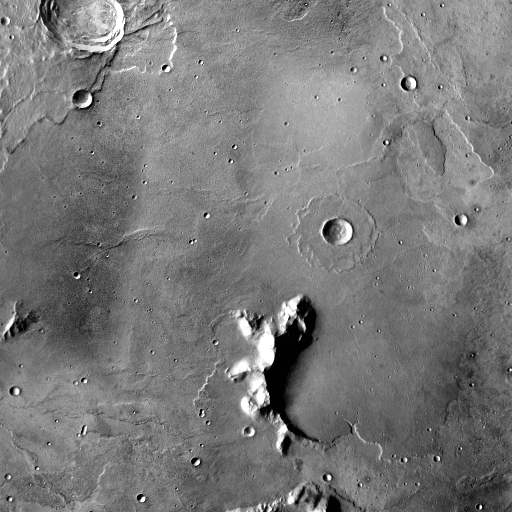
Crater classes present: Background, Other, Layered, Secondary